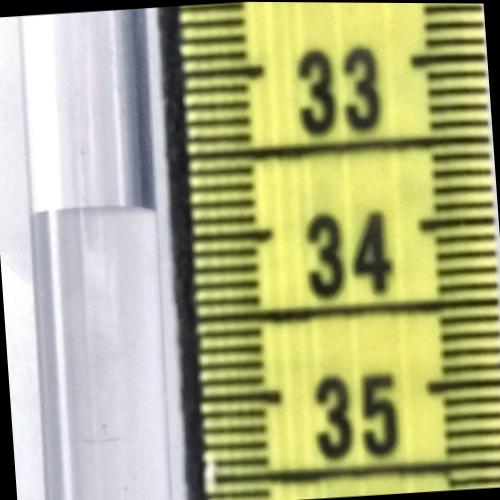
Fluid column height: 33.8 cm